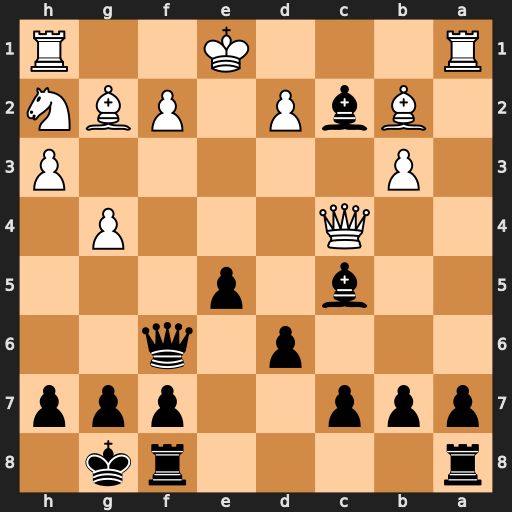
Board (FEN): r4rk1/ppp2ppp/3p1q2/2b1p3/2Q3P1/1P5P/1BbP1PBN/R3K2R
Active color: b
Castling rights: KQ
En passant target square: -
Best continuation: Qxf2#